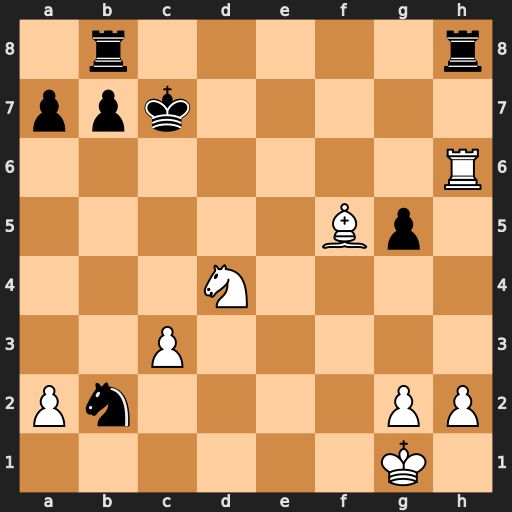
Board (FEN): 1r5r/ppk5/7R/5Bp1/3N4/2P5/Pn4PP/6K1
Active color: w
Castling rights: -
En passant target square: -
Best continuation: Nb5+ Kd8 Rxh8+